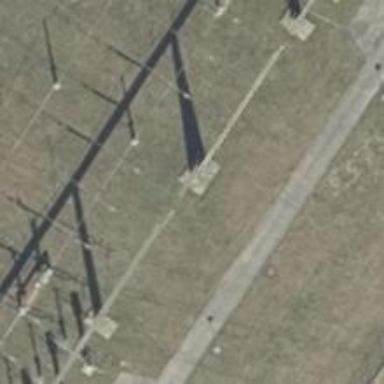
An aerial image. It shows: Power line with 3 cables. It is situated in bay.